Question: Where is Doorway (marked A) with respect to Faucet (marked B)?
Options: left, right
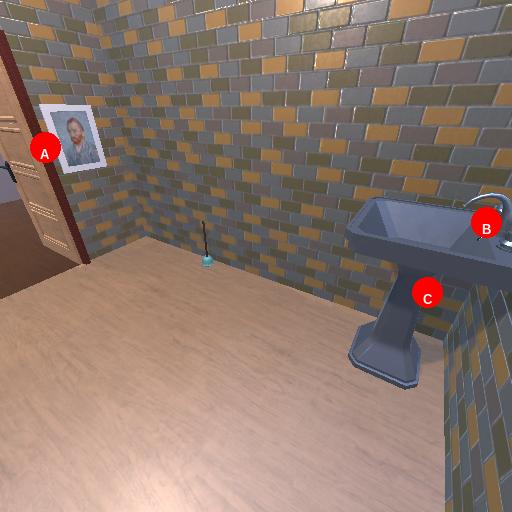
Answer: left